Interaction volume radius: 5 \u00c5
Interaction volume height: 10 \u00c5
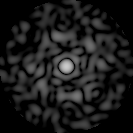
Disorder parameter: 0.7939